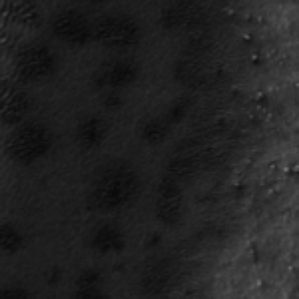
Label: frost